Interaction volume radius: 5 \u00c5
Interaction volume height: 15 \u00c5
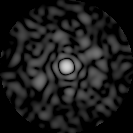
Disorder parameter: 0.8505